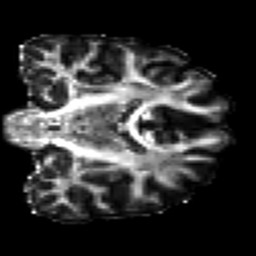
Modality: FA
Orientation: coronal
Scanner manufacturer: siemens
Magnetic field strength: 3 T
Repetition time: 7.8 s
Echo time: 0.09 s